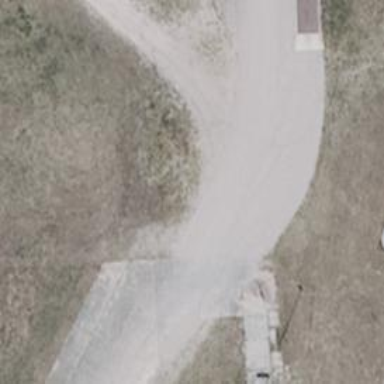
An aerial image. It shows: Agricultural vehicle on driveway.